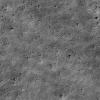
Atmospheric dust classification: not_dusty